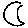
Label: moon